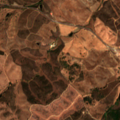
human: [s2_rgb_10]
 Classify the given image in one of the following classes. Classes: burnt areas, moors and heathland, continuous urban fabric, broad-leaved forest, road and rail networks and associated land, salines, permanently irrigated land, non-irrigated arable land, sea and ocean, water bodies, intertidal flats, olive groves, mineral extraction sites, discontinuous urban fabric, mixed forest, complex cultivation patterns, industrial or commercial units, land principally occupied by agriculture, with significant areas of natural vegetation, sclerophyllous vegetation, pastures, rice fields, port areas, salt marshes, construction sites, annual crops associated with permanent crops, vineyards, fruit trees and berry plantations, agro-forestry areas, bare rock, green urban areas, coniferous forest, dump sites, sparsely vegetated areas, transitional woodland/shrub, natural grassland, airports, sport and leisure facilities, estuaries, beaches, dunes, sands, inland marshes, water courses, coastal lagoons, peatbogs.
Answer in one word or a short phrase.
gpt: non-irrigated arable land, land principally occupied by agriculture, with significant areas of natural vegetation, broad-leaved forest, transitional woodland/shrub